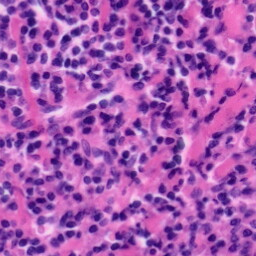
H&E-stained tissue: Tonsil